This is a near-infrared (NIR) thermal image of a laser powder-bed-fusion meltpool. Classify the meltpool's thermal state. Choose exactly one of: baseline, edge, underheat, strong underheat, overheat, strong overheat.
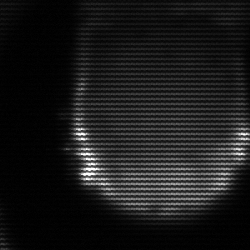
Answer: edge